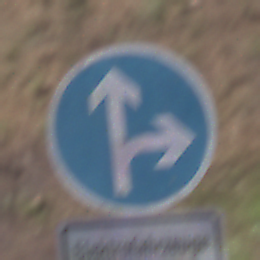
Verkehrszeichen: VorgeschriebeneFahrtrichtungGeradeausOderRechts
Zusatzzeichen unten: BesondereFahrzeugeUndTransportgueter10
Umgebung: Outdoor, RoadRail
Tageszeit: Midday
Wetter: Clear
Licht: Natural
Jahreszeit: NotSpecified
Kontrast: HighContrast